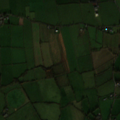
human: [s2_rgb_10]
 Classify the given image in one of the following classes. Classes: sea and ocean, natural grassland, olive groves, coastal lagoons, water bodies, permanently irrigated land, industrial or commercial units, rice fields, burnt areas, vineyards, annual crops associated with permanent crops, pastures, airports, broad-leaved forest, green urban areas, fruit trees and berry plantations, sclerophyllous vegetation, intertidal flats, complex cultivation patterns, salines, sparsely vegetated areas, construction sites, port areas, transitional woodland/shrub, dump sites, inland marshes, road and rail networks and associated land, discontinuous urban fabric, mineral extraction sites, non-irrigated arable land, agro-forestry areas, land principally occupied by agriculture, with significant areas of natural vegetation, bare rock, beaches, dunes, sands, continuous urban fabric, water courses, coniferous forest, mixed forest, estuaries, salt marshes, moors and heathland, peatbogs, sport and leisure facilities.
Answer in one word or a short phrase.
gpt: pastures